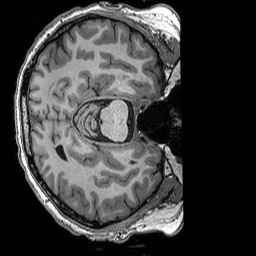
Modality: T1w
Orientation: axial
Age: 42
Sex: male